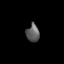
Tissue: skin
Cell type: T cells
Senescence score: 0.6916
Nuclear area (px): 226
Mean DAPI intensity: 94